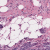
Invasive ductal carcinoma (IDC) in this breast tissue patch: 1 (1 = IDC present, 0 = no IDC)